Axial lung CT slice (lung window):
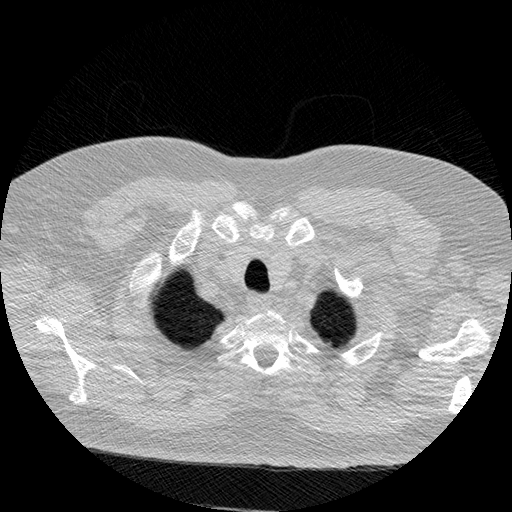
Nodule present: no